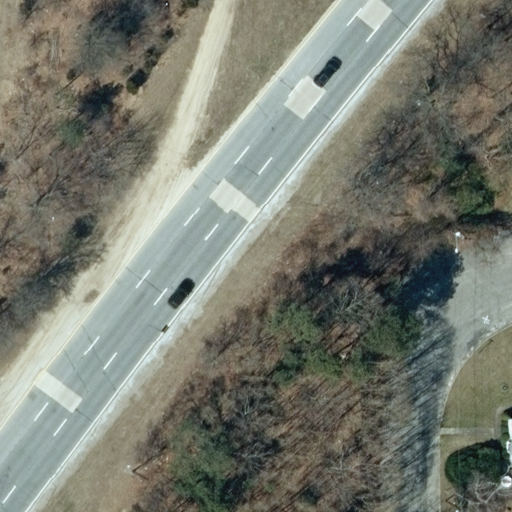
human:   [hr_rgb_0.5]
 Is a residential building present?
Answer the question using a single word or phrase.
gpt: yes

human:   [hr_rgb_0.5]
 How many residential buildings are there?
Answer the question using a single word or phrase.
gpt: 1

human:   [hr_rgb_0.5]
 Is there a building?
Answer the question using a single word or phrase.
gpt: yes

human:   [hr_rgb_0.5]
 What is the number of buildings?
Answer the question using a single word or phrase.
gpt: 1

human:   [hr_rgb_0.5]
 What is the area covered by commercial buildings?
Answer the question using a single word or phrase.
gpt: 0m2

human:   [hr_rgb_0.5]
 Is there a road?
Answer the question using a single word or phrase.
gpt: yes

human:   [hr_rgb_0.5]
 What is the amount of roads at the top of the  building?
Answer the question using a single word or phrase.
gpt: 1

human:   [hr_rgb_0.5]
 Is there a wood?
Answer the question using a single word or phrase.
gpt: yes

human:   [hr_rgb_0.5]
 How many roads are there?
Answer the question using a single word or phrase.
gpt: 3

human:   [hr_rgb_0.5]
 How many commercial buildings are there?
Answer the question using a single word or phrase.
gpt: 0

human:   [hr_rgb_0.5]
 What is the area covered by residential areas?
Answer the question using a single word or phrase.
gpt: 4096m2

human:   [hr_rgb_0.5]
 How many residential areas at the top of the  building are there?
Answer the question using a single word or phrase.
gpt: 1

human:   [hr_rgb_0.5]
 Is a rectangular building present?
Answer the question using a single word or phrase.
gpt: no

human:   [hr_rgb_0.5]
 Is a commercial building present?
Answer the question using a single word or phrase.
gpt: no

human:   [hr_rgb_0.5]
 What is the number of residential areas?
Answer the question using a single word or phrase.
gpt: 1

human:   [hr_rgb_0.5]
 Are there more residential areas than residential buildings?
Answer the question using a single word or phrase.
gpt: no

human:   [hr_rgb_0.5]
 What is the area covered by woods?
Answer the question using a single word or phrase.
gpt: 6505m2

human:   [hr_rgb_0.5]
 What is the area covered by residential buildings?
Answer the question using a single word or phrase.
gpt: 213m2

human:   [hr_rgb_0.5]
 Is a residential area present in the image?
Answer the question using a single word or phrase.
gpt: yes

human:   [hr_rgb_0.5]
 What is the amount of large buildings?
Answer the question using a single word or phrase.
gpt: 0

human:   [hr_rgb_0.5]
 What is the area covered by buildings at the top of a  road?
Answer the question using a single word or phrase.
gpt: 0m2

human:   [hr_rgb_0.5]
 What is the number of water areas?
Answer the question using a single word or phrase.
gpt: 0

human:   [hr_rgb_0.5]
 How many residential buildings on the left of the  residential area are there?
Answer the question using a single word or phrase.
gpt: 1

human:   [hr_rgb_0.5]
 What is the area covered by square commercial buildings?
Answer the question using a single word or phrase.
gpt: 0m2

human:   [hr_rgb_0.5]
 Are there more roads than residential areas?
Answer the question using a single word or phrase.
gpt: yes

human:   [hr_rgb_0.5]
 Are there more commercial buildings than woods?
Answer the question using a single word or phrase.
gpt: no

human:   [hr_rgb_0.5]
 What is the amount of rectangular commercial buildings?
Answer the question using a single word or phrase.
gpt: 0

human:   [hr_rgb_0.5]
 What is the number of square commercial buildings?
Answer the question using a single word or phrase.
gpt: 0

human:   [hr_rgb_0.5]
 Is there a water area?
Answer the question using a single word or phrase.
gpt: no

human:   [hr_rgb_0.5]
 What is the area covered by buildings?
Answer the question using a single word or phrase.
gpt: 213m2

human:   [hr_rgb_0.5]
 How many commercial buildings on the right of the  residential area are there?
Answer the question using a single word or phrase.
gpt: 0

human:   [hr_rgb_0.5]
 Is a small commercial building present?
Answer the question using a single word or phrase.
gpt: no

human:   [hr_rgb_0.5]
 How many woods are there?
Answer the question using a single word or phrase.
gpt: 1

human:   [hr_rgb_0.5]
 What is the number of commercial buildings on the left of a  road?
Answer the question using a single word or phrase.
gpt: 0

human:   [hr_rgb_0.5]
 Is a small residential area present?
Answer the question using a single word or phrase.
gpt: no

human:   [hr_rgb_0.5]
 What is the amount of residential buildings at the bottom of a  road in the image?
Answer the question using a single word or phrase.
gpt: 1

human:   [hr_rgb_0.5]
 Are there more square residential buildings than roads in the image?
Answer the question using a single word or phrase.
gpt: no

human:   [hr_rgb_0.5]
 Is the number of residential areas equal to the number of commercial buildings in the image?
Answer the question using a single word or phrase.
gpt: no

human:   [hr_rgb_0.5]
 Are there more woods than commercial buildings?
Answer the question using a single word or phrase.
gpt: yes

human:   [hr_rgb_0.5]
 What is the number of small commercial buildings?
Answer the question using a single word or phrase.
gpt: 0

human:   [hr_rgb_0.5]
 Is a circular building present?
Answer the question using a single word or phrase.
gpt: no

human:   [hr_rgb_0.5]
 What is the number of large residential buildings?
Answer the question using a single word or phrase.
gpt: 0

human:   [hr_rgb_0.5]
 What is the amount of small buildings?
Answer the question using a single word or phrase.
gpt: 0

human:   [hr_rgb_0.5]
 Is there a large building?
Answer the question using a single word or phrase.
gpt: no

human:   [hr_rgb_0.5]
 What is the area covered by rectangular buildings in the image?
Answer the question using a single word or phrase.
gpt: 0m2

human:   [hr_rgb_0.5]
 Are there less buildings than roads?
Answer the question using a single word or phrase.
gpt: yes

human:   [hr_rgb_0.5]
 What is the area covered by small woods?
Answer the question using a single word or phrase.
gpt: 0m2

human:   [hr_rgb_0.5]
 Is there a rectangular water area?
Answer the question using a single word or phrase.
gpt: no

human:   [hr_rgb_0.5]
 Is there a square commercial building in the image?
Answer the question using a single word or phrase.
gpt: no

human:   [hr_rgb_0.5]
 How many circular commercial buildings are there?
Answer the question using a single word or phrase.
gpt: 0

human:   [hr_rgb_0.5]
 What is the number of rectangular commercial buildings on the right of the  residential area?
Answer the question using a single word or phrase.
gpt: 0

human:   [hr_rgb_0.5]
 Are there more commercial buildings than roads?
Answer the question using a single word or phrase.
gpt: no

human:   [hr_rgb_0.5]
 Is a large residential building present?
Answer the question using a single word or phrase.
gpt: no

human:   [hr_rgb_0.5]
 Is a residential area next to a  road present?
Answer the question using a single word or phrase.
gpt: yes

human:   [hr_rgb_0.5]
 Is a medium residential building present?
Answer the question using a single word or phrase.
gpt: yes

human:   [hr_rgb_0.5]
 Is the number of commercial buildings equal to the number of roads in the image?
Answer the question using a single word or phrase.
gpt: no

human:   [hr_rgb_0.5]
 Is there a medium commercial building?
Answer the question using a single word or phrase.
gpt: no

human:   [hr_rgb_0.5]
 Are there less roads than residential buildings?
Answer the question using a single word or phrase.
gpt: no

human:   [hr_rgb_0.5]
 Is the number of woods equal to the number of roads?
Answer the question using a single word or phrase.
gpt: no

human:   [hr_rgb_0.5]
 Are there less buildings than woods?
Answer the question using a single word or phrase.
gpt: no

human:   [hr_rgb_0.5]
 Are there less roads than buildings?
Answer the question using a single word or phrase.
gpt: no

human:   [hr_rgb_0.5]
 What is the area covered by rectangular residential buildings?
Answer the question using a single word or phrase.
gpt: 0m2

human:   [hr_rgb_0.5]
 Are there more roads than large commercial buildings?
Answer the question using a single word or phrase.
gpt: yes

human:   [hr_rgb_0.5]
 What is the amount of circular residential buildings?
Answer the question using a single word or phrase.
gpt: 0